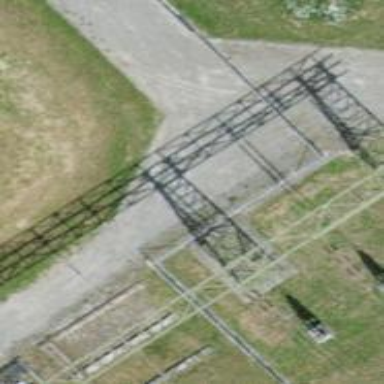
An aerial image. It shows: Insulator used in power systems.